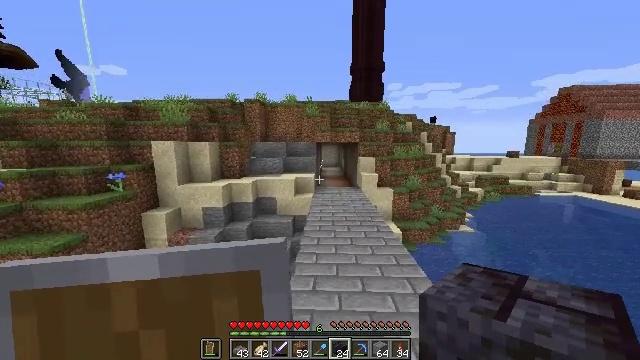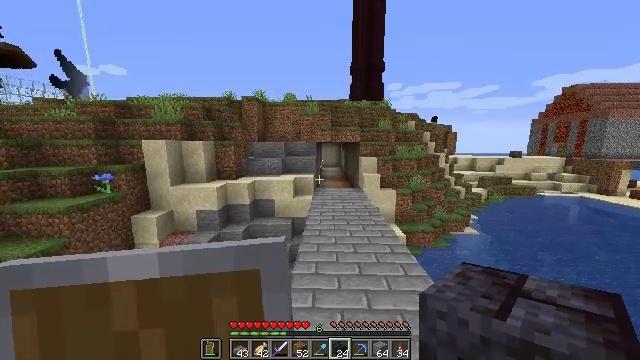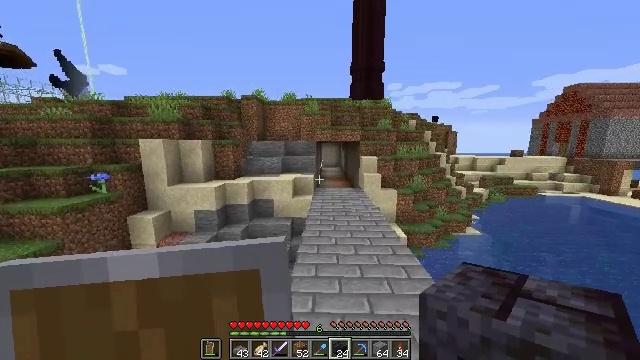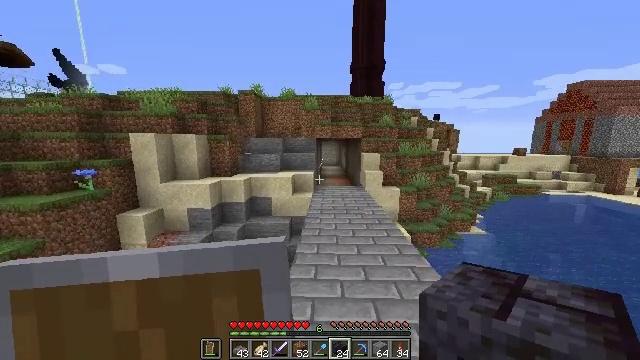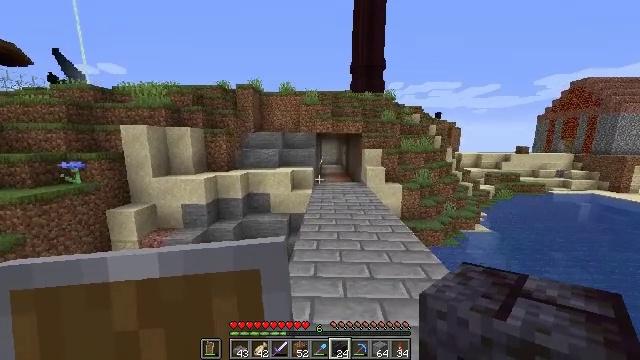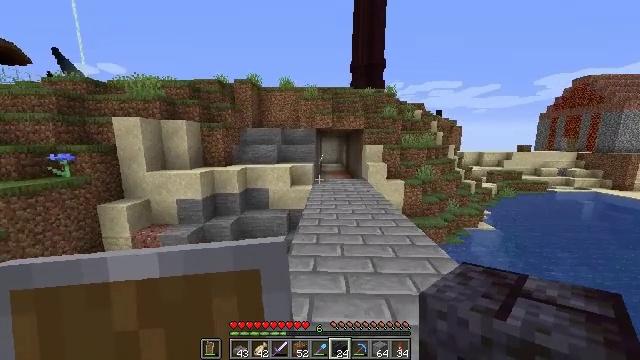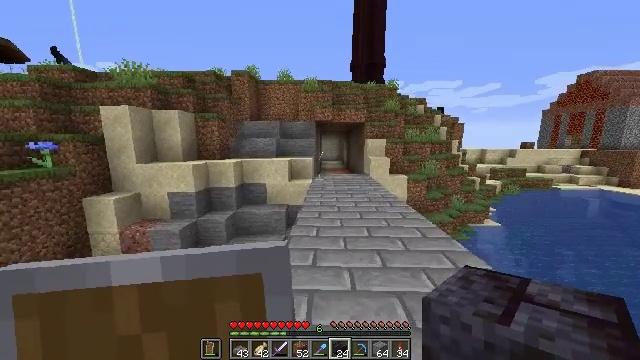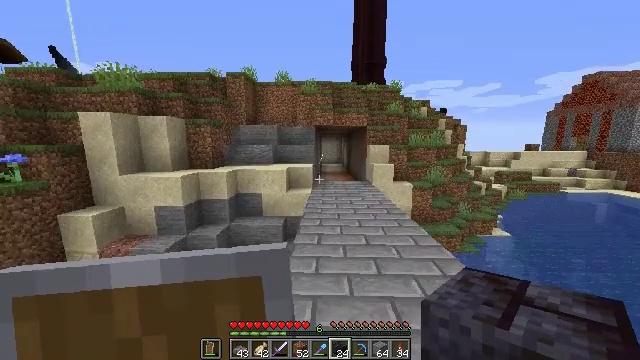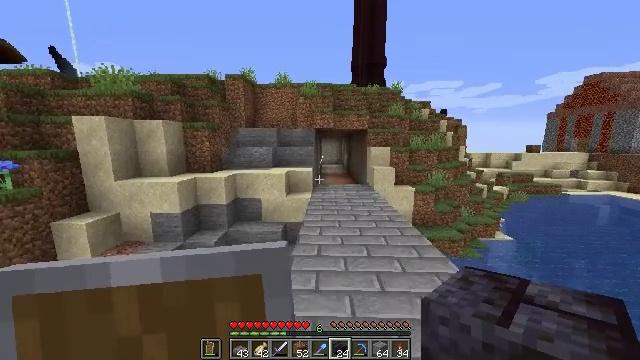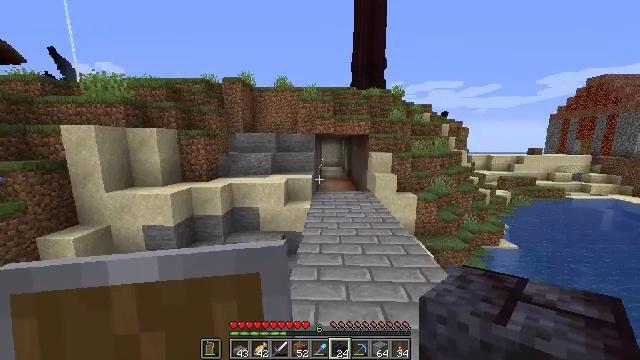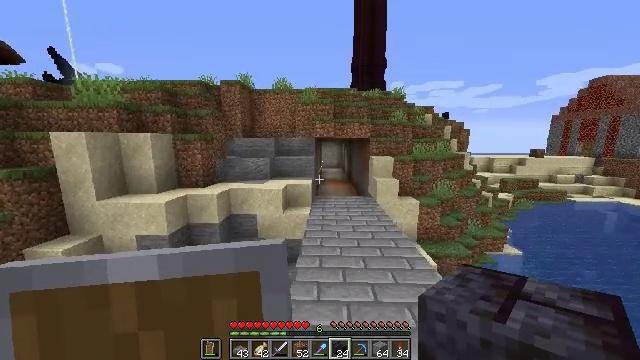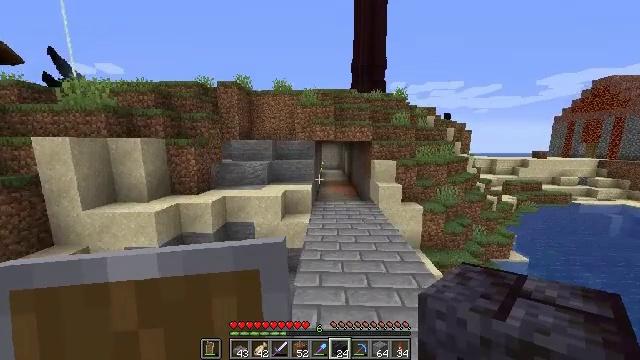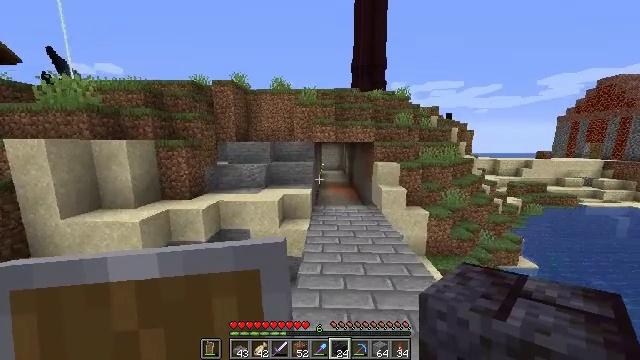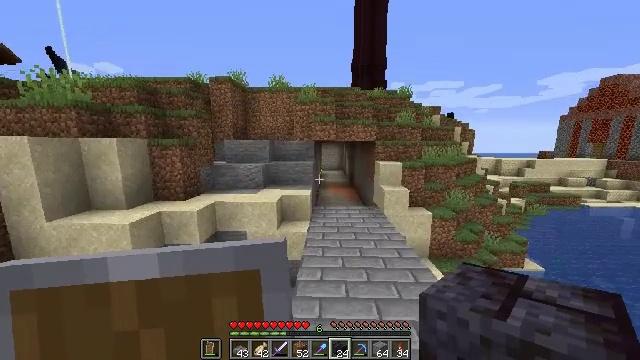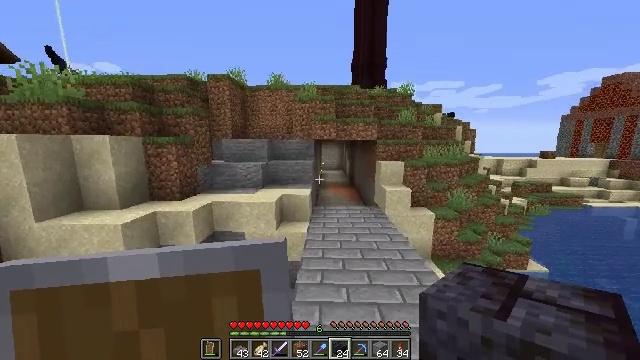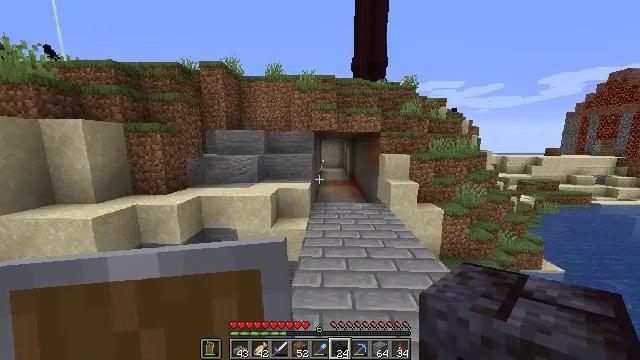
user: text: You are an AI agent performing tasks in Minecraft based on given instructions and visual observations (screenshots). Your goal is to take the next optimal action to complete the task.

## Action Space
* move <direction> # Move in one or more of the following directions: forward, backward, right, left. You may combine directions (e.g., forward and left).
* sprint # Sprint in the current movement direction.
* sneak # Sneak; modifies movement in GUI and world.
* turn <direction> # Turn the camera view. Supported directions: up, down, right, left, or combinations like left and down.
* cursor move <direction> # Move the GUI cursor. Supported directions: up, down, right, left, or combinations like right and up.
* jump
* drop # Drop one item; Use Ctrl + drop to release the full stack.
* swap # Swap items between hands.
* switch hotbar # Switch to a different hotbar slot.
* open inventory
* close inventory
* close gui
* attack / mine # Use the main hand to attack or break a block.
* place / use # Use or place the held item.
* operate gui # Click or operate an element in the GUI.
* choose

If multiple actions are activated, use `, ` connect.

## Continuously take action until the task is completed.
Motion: motion action
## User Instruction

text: Craft a stone slab.
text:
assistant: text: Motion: move forward, jump
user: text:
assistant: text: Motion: move forward, jump
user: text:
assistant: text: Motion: move forward, jump
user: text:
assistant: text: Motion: move forward, jump
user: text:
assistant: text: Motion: move forward, jump
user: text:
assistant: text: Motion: move forward, jump
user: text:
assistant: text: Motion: move forward, jump
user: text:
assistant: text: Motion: move forward, jump
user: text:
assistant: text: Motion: move forward, jump
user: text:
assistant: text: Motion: move forward, jump
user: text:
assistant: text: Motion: move forward, jump
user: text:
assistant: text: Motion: move forward, jump
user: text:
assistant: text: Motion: move forward, jump
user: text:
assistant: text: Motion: move forward
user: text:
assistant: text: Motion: move forward
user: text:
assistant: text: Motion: move forward
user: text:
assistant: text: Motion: move forward
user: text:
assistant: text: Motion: move forward
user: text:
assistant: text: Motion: move forward
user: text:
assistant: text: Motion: move forward
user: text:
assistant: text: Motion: move forward
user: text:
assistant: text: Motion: move forward
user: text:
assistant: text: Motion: move forward
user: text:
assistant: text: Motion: move forward
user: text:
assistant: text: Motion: move forward
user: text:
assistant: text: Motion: move forward
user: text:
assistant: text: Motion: move forward
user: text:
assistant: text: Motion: move forward
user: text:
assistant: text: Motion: move forward
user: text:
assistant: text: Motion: move forward, turn down